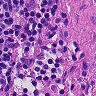
Metastatic tissue present: no